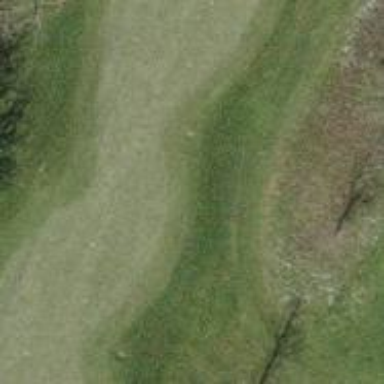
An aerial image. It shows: Golf fairway surrounded by grass.